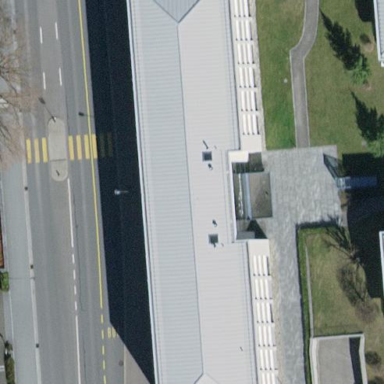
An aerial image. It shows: Office building with flat roof.